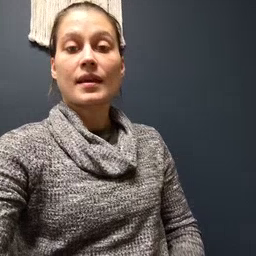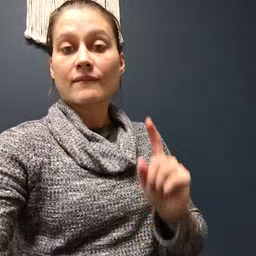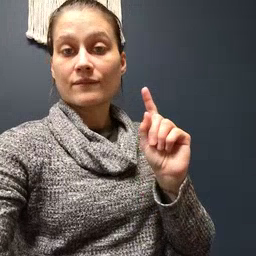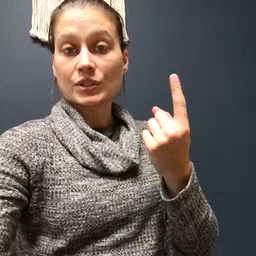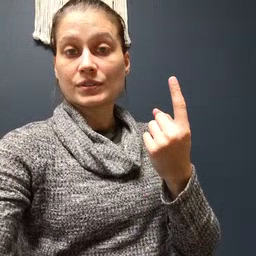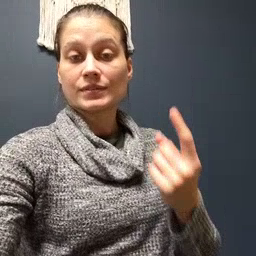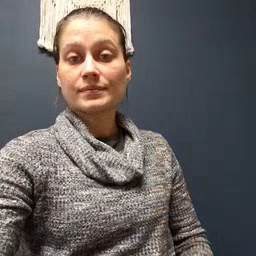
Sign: first